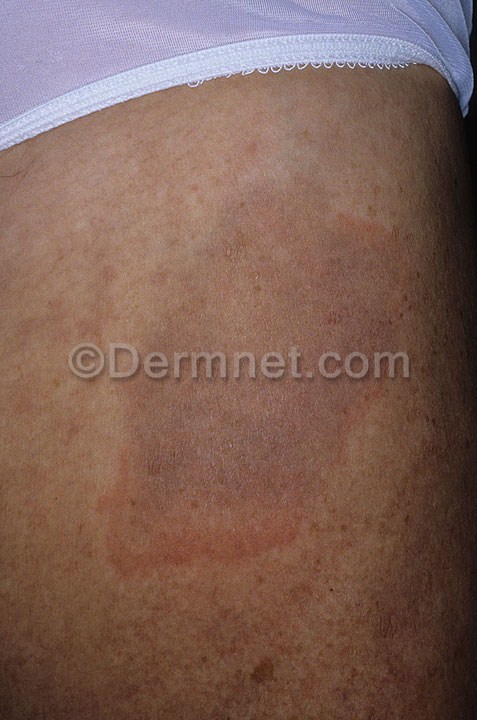
Disease: Urticaria Hives